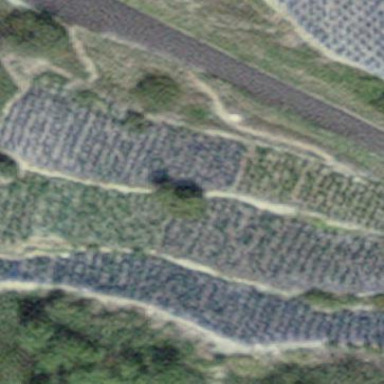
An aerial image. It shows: Vineyard with grape crops.